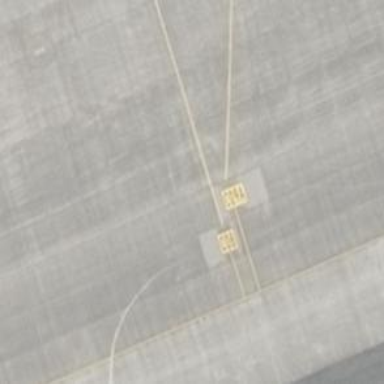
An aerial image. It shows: Parking position at the airport on concrete surface.